Question: I am currently designing a database with a role driven menu which has following requirements.
'''
1. Menu items can be assigned to a certain 'role'
2. A role will be assigned to a user
3. A user can have multiple roles
'''
I have designed the database however I cannot map multiple roles to a single user in my current design. Also, I don't understand how would I map the duplicate menu items (When a user is assigned multiple roles) while querying even if I include it in my design somehow.
I though about storing roles as comma separated values however that would further introduce complications.
Is their a better solution?

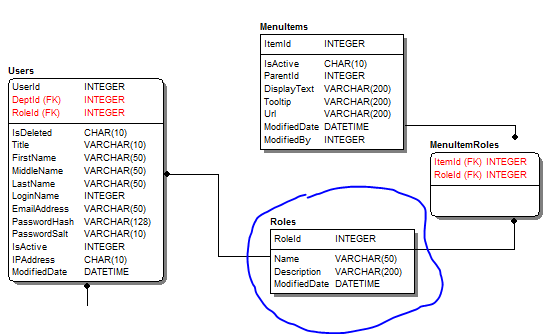
Answer: C. Trimble is right (+1). If your menu items are available to multiple roles and your users can have multiple roles, then you actually have relationships that need to be recorded.
That means that you need to add one more table, as below:

This table could have columns as per C. Trimble's answer, or you could have a compound primary key of just UserId + RoleId - analogous to your 'MenuItemRoles' table. The latter would be my design preference since the table is a pure intersection and there is no particular reason to expect that 'UserRoles' would have children relating to it.
Note that when you are retrieving user menu item access you can short-circuit the link from 'UserRoles' to 'MenuItemRoles' because they both have a 'RoleId' column. This means you can join directly between the intersection tables, leaving 'Roles' out of it. In TSQL it would look like:
'''
select I.* -- Never select * in the real world.
from MenuItem I
inner join MenuItemRoles IR
on I.ItemId = IR.ItemId
inner join UserRoles UR
on IR.RoleId = UR.RoleId
where
UR.UserId = @TheUserImLookingFor
'''
You could do the same thing in LINQ. If you're using EF then you're just going to have to go the long way around (through 'Roles').